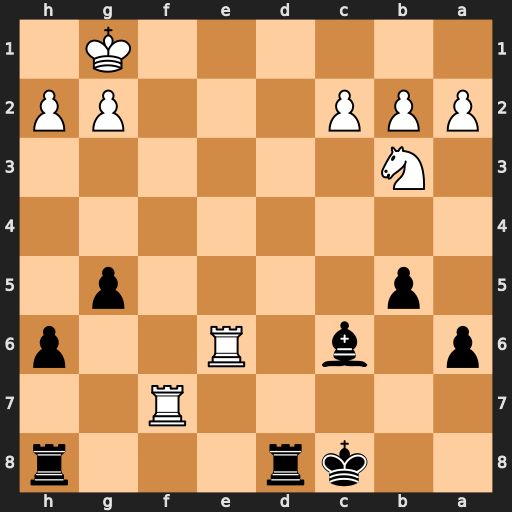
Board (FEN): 2kr3r/5R2/p1b1R2p/1p4p1/8/1N6/PPP3PP/6K1
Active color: b
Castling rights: -
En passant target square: -
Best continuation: Bd5 Rff6 Bxe6